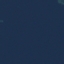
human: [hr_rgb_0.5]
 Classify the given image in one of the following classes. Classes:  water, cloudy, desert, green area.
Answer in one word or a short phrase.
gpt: water